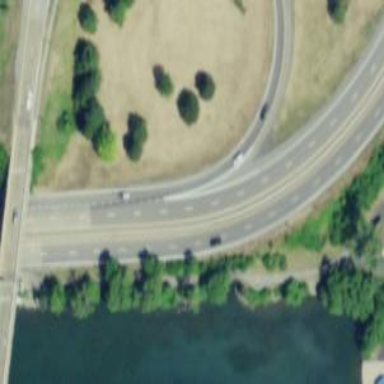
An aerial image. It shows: Expressway with asphalt surface and classified as primary highway.